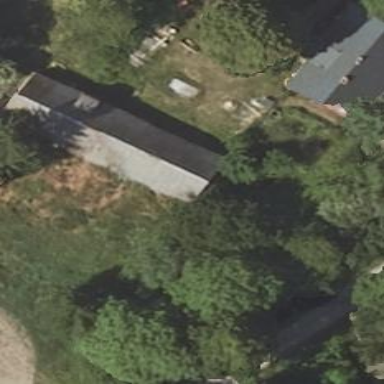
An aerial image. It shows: Shed.